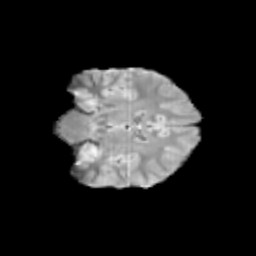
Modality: T2w
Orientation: coronal
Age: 11
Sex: female
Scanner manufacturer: siemens
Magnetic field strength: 3 T
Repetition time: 3.8 s
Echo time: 0.07 s